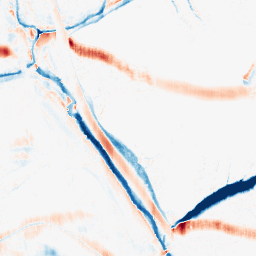
Category: morphological
Decomposition family: morphological_ellipse
Decomposition parameters: operation: average
width: 20
height: 5
Upsampling method: lanczos
Upsampling parameters: scale: 2
Upsampling scale: 2